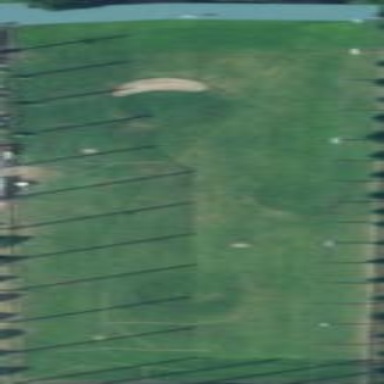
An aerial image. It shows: Grassy area designated as driving range for golf.